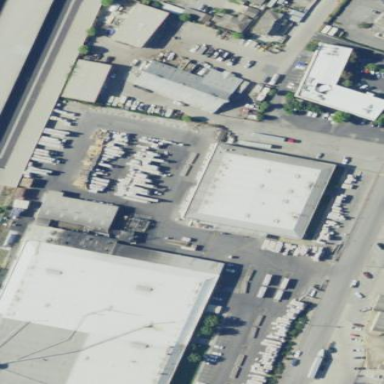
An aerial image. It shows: Commercial building.